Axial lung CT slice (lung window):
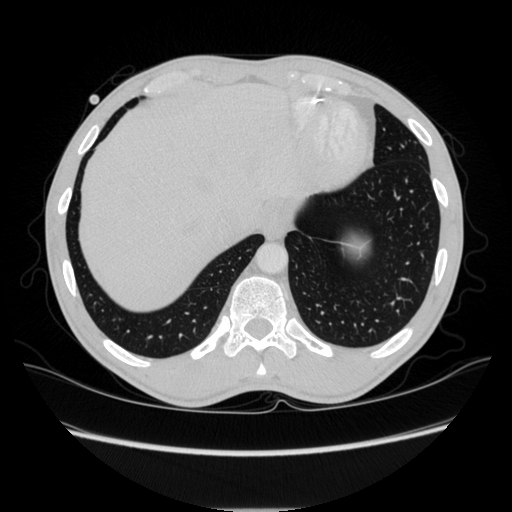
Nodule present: no